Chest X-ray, PA view. Patient: 46 years old, sex M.
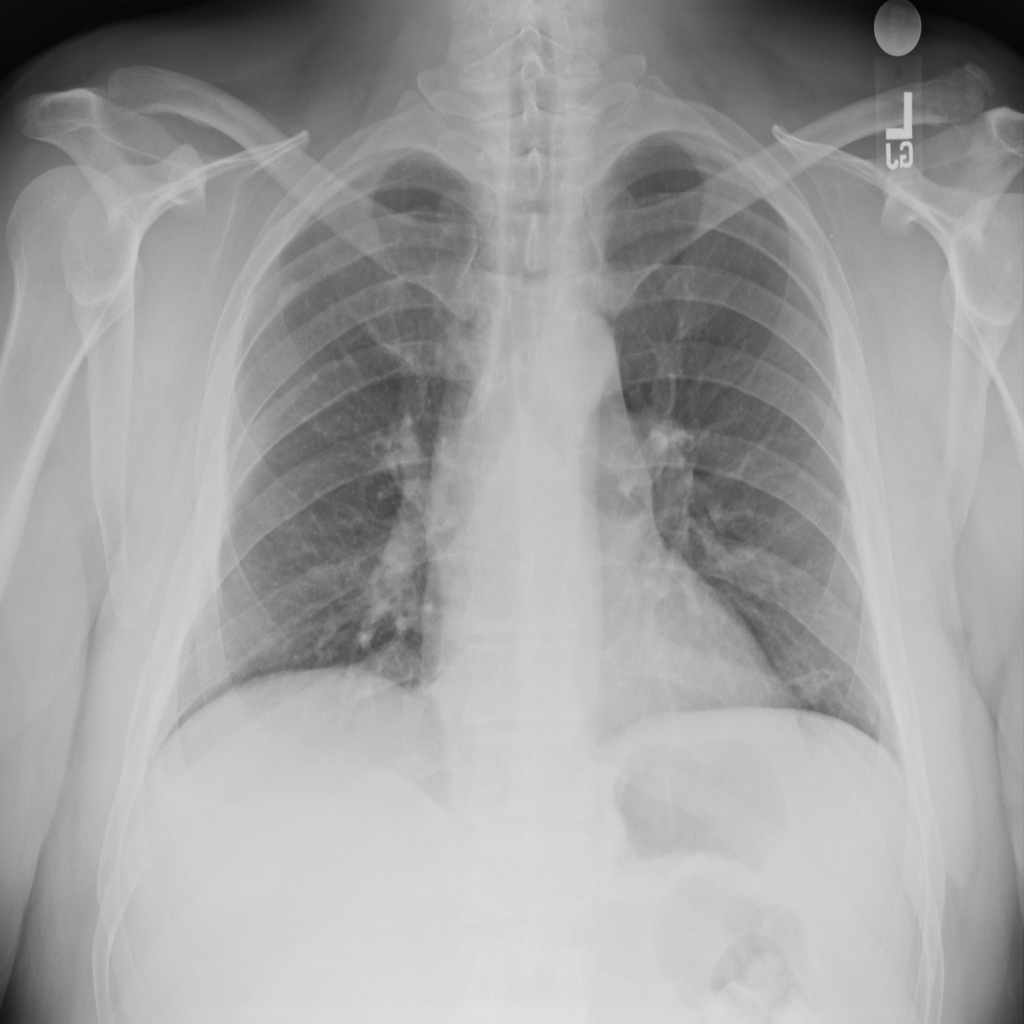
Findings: No Finding